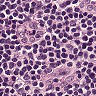
Metastatic tissue present: no